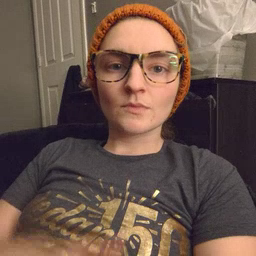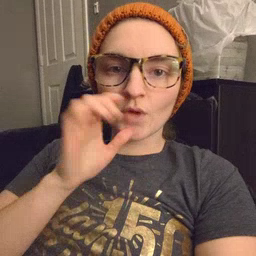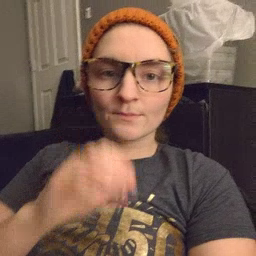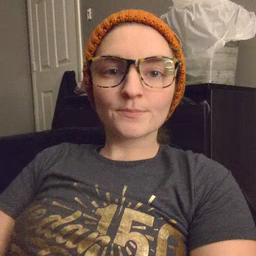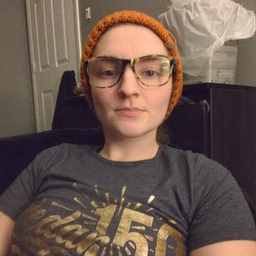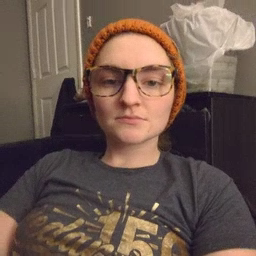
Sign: drink